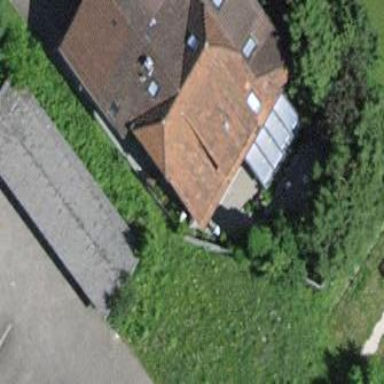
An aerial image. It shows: Garage.